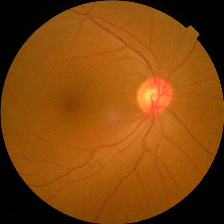
Diabetic retinopathy grade: No DR